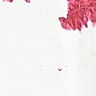
Metastatic tissue present: no